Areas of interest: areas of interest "Beijing Huangtugang Investment Management Company"
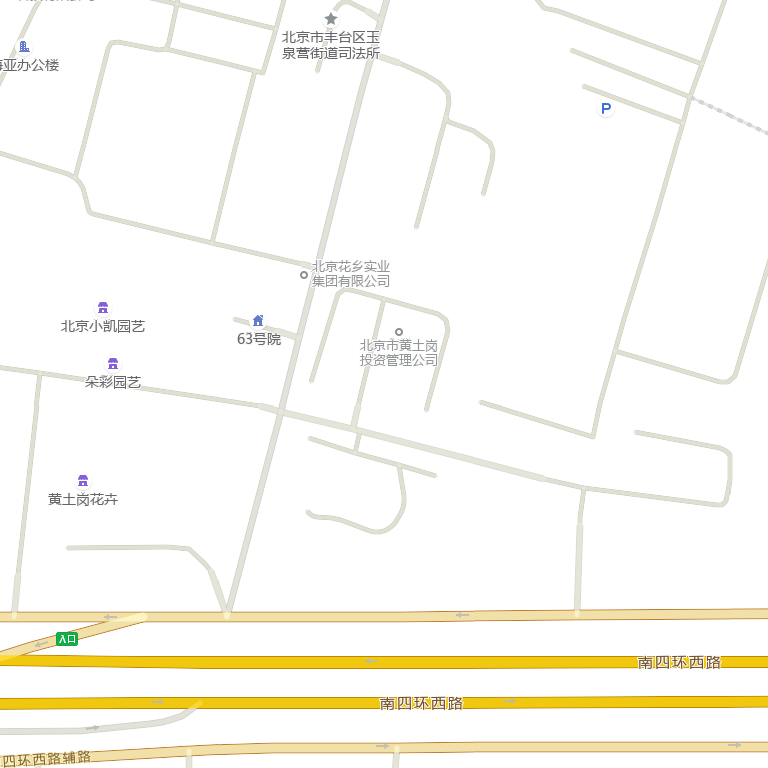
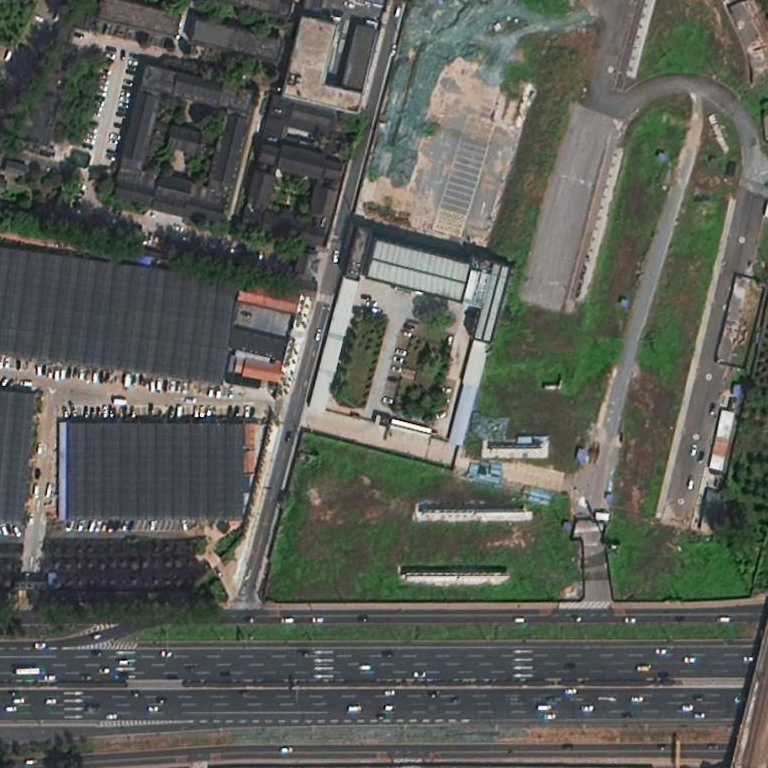